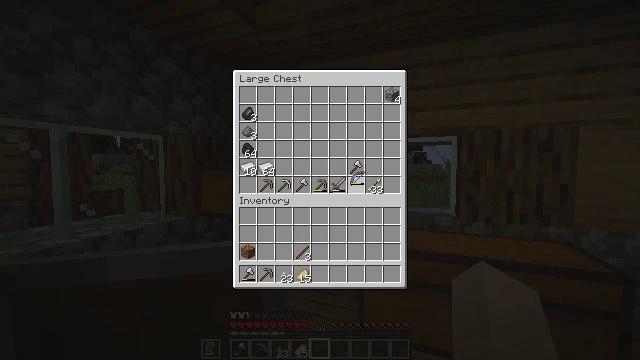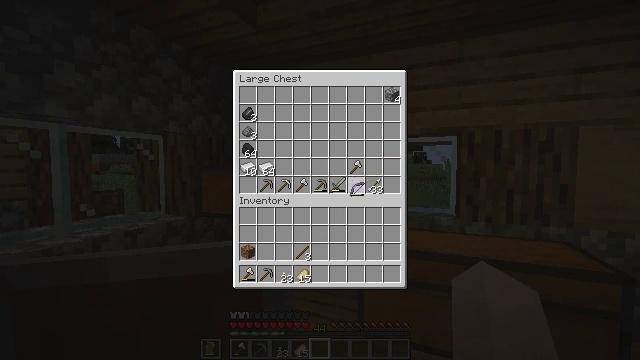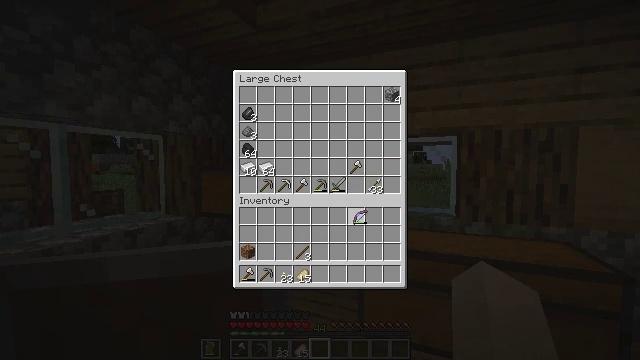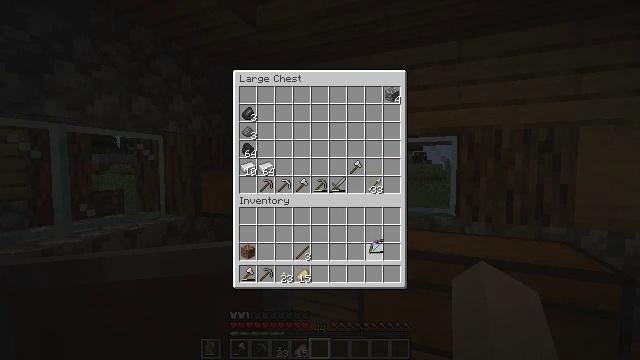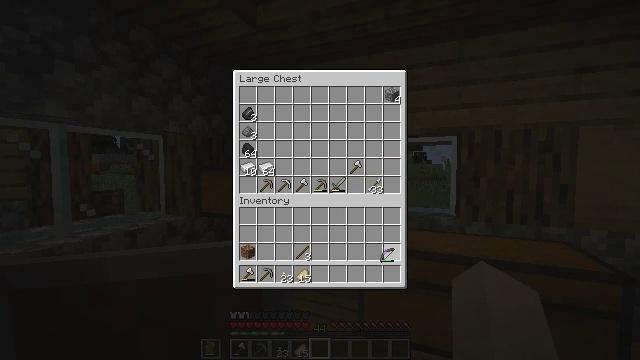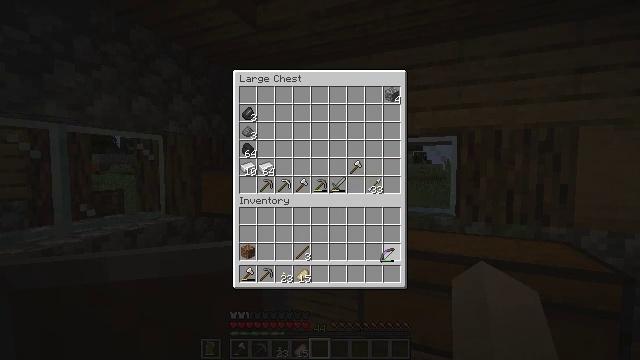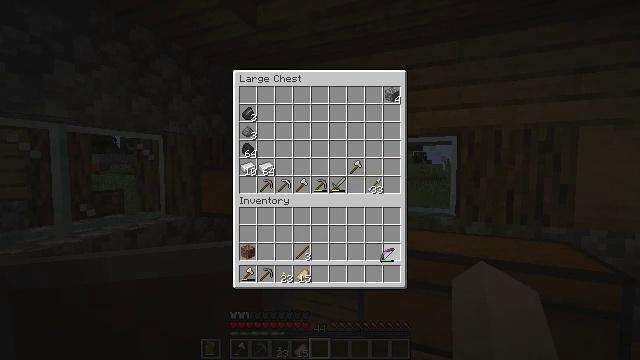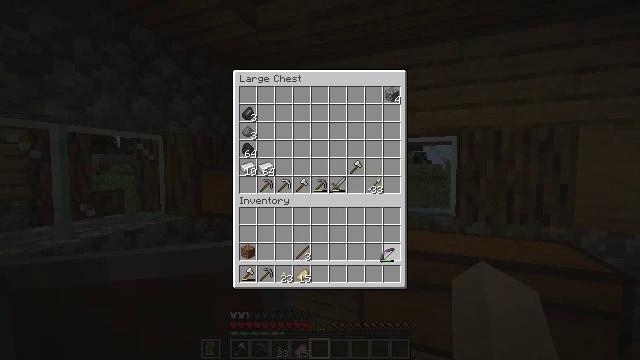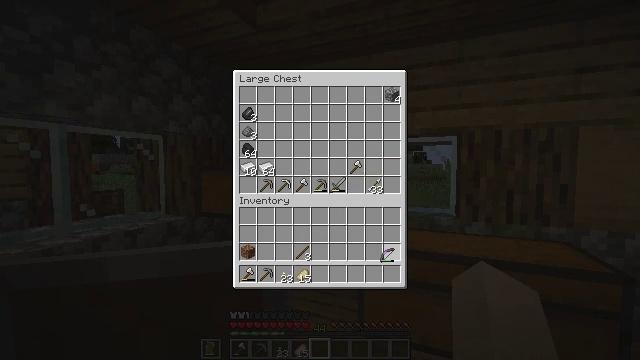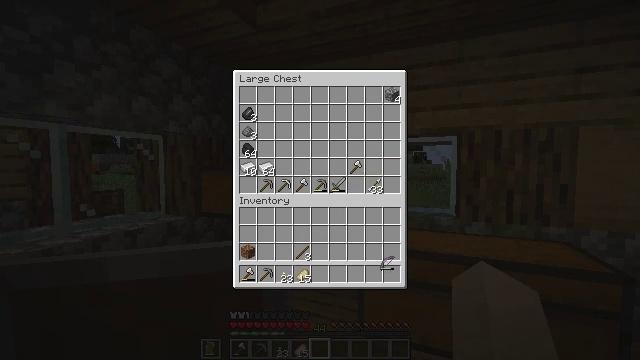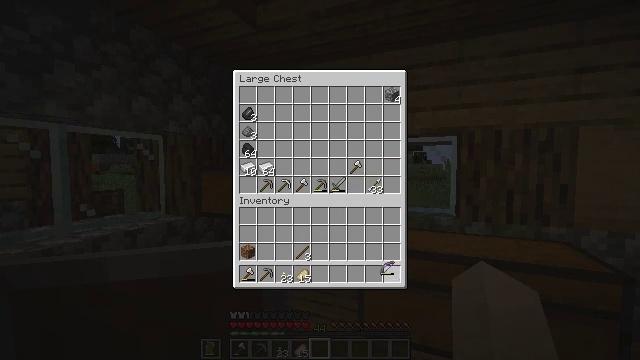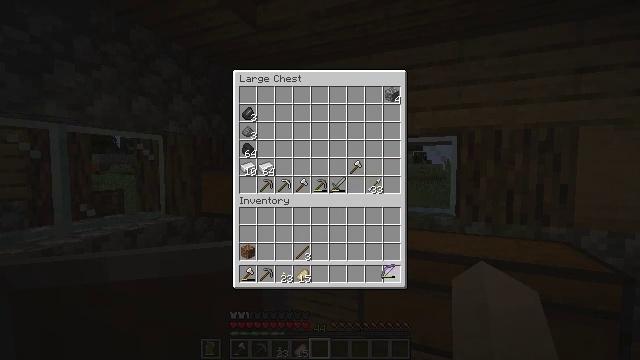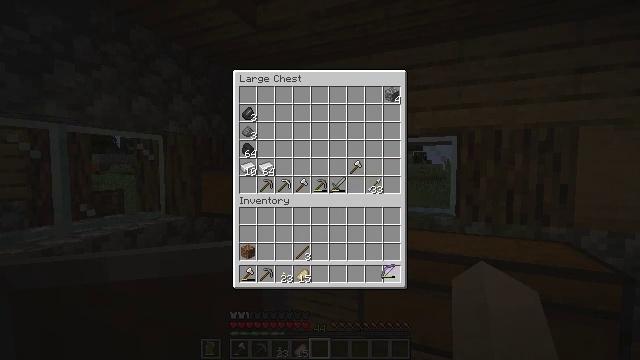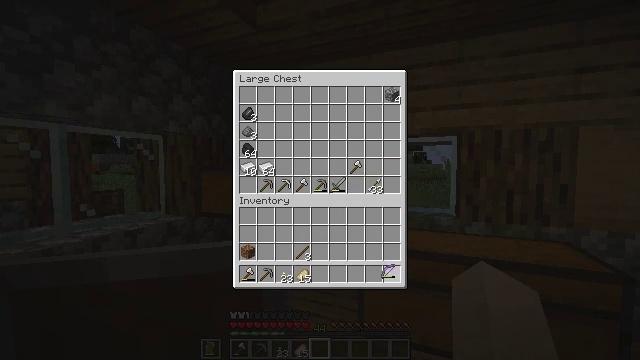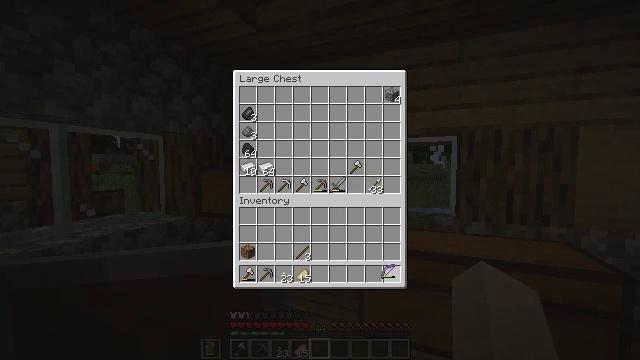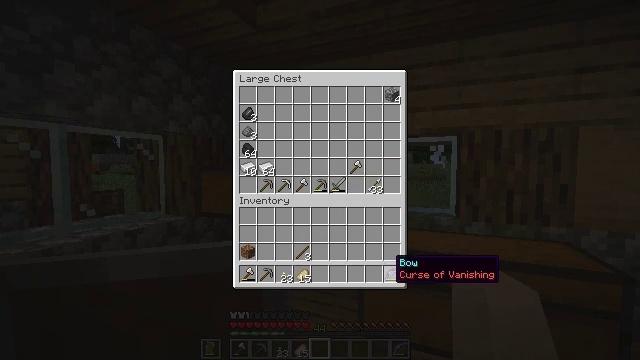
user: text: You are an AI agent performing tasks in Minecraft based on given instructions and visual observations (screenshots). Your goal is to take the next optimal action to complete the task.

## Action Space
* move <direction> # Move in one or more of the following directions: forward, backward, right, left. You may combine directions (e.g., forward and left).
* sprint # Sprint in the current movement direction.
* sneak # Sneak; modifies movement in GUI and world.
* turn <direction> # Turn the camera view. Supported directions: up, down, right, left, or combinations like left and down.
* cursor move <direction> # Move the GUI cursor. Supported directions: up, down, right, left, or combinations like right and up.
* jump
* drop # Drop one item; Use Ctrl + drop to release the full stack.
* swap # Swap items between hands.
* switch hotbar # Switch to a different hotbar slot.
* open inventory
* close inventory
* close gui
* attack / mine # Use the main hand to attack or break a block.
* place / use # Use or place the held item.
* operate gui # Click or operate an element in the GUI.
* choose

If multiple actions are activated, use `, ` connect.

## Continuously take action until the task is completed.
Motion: motion action
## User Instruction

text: Mine the spawner block.
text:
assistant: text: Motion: cursor move down
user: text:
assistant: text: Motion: cursor move down
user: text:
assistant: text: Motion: cursor move right and down
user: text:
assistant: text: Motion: cursor move right and down
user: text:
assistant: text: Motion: no_op
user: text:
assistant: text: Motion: no_op
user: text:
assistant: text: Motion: no_op
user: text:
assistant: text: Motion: no_op
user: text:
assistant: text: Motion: cursor move down
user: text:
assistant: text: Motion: no_op
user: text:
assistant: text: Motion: no_op
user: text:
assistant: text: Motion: operate gui
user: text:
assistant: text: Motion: operate gui
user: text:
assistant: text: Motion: operate gui
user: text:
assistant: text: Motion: no_op
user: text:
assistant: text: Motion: no_op
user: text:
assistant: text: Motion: no_op
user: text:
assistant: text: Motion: no_op
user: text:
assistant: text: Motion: no_op
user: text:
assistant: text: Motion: cursor move up
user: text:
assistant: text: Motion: cursor move up
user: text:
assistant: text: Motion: cursor move up
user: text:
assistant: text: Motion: no_op
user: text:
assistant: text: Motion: no_op
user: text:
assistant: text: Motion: no_op
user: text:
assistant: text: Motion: no_op
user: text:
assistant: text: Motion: cursor move left
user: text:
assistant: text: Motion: cursor move left
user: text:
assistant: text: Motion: cursor move left
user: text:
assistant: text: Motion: no_op